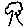
Label: tree